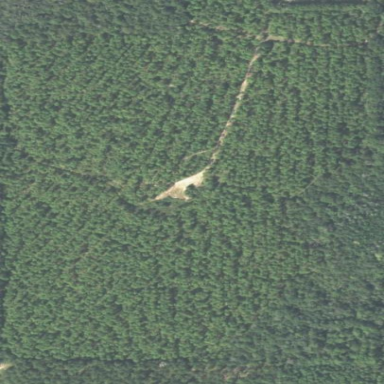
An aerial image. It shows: Forest with needle-leaved trees.